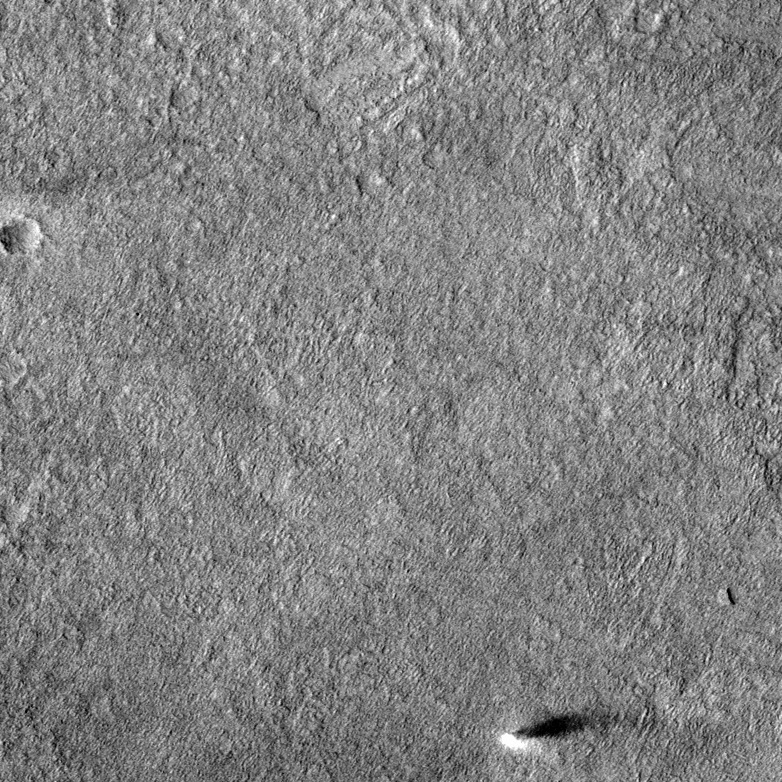
Label: dustdevil